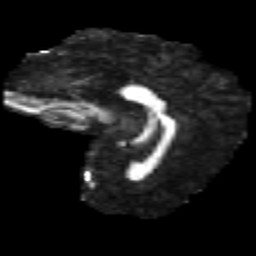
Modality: FA
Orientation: sagittal
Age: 18
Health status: ill
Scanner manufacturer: philips
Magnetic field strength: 3 T
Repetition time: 9 s
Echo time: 0.127 s